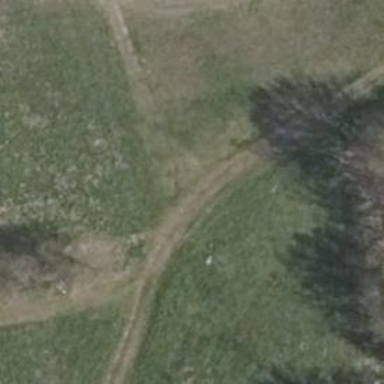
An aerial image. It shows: Grass track road with grade 5 tracktype.